Interaction volume radius: 5 \u00c5
Interaction volume height: 15 \u00c5
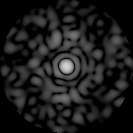
Disorder parameter: 0.8781